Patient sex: M
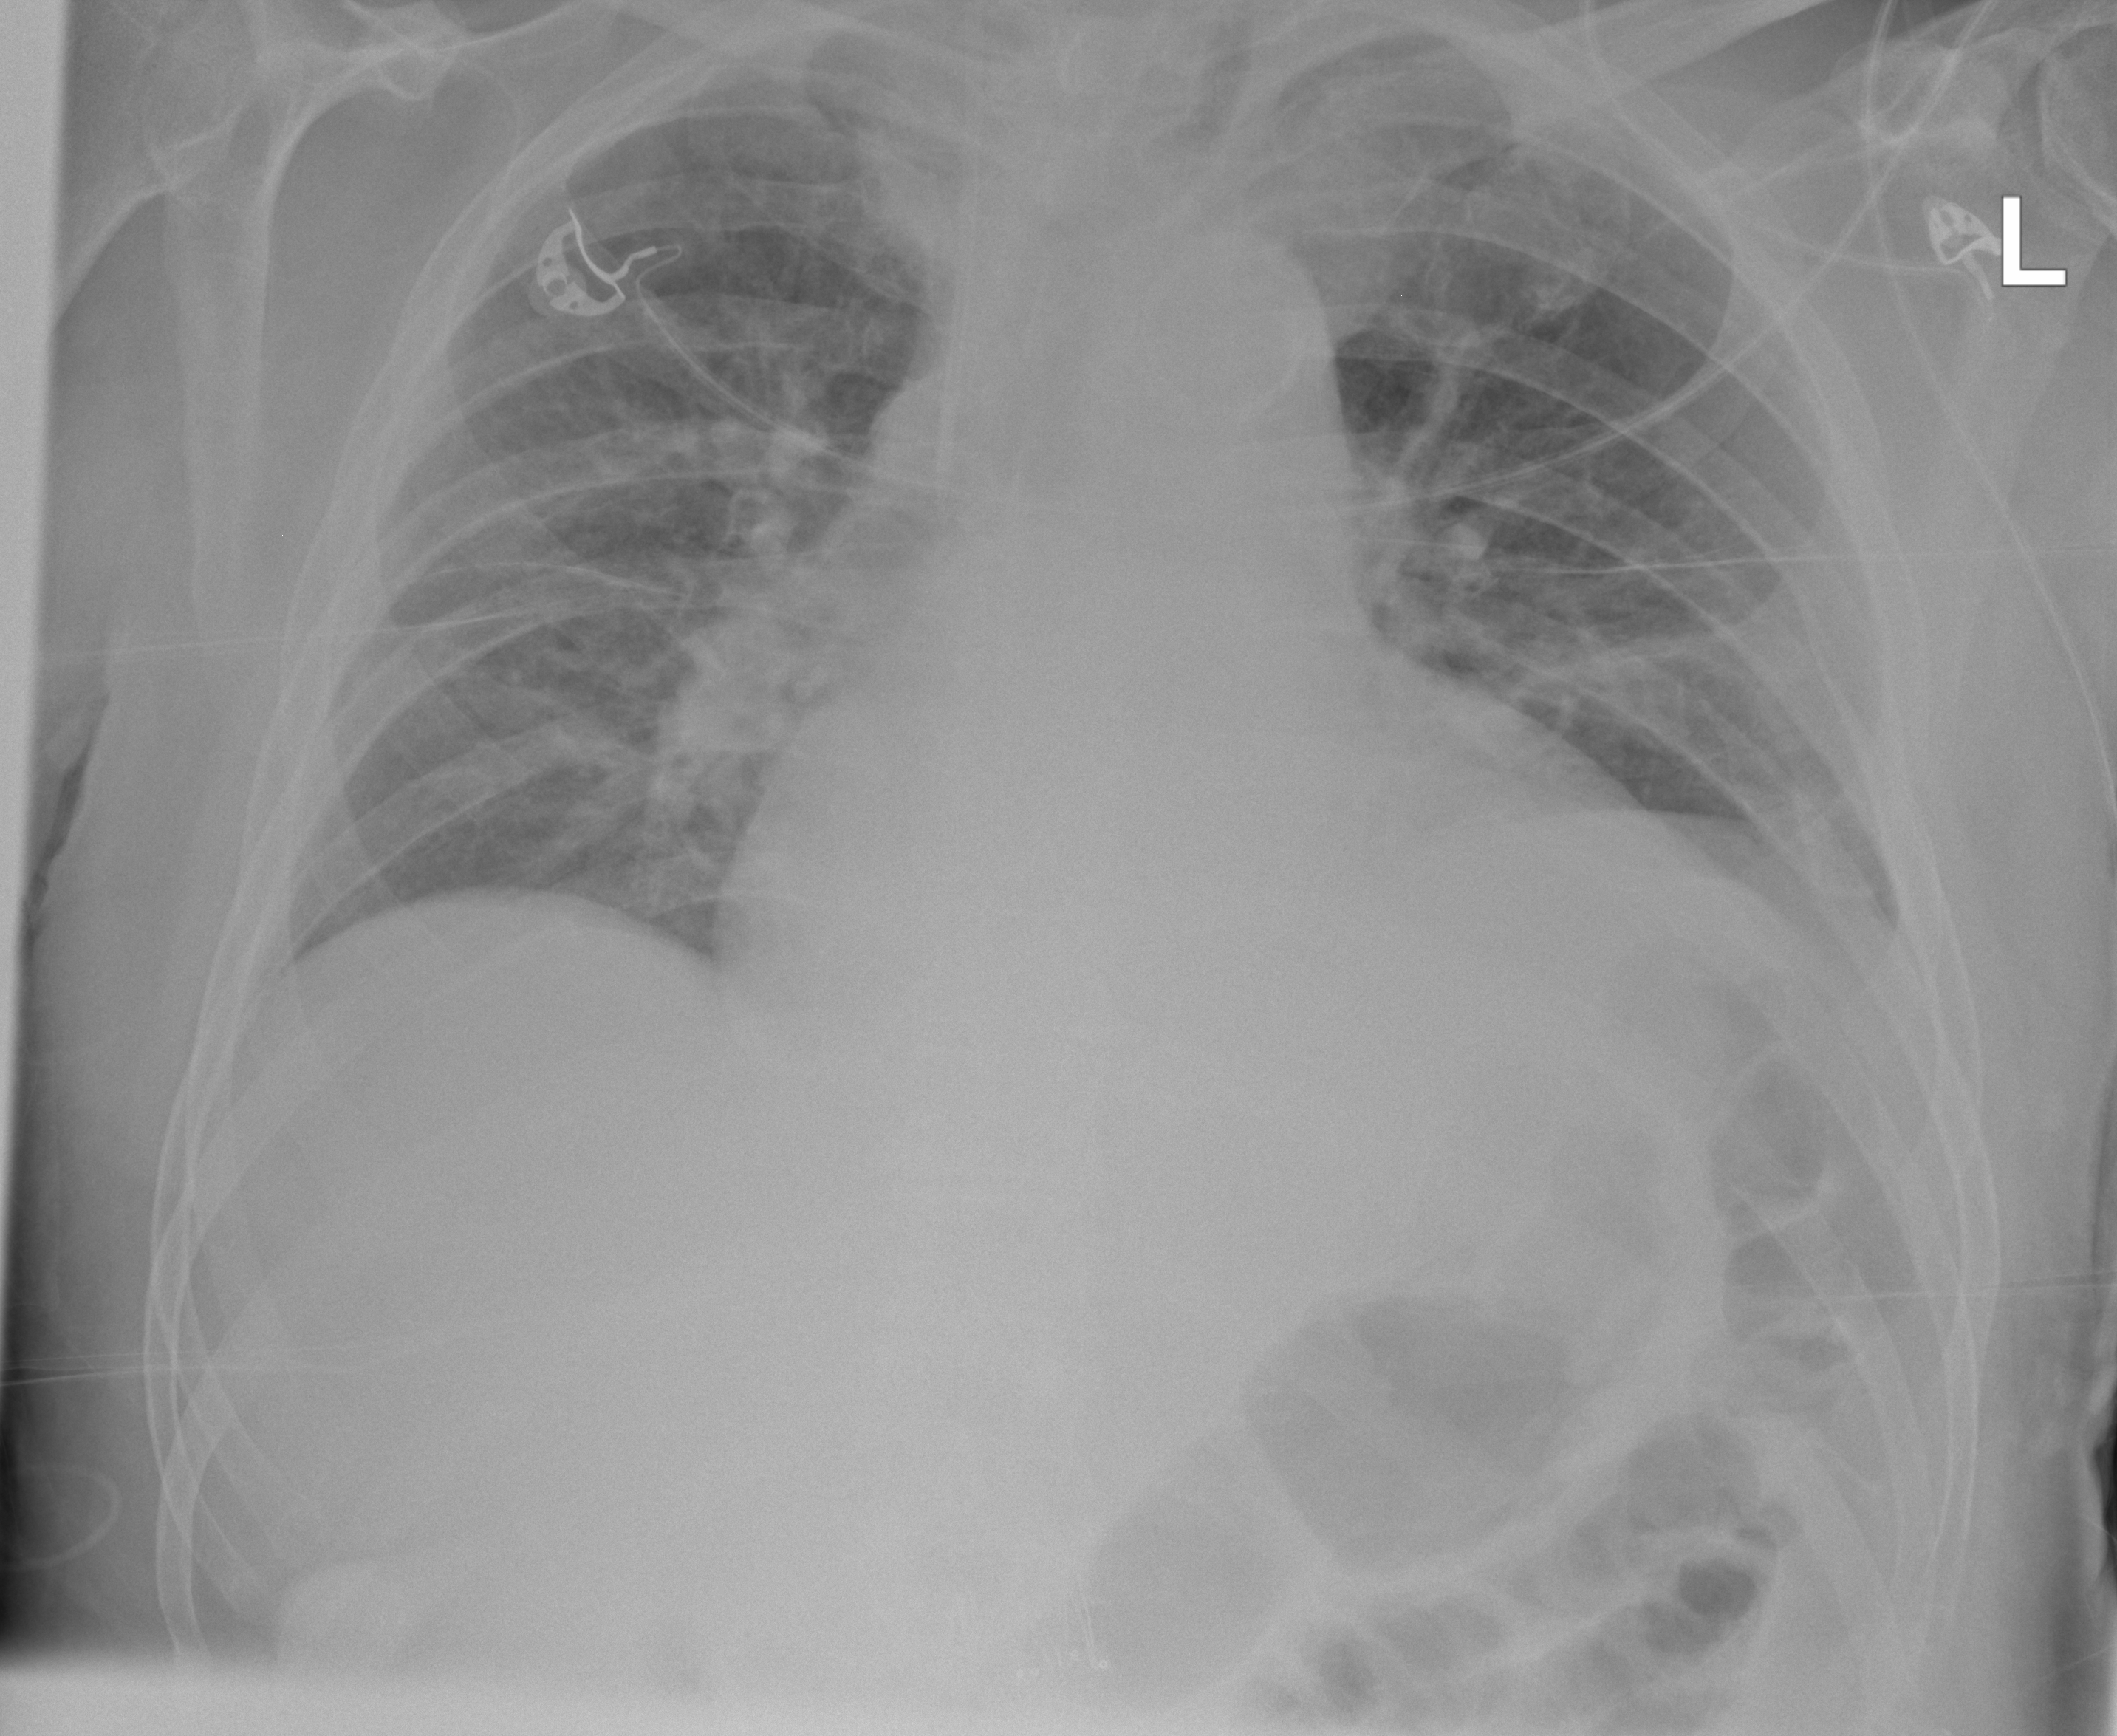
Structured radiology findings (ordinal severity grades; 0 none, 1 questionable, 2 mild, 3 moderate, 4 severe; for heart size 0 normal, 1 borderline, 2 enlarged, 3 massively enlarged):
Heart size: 2
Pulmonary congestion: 2
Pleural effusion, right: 0
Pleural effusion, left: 1
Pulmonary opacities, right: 2
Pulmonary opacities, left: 2
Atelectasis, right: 2
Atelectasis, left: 2